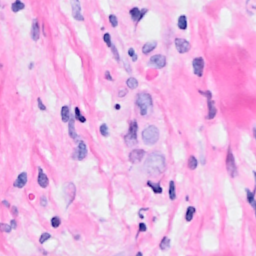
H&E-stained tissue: Breast